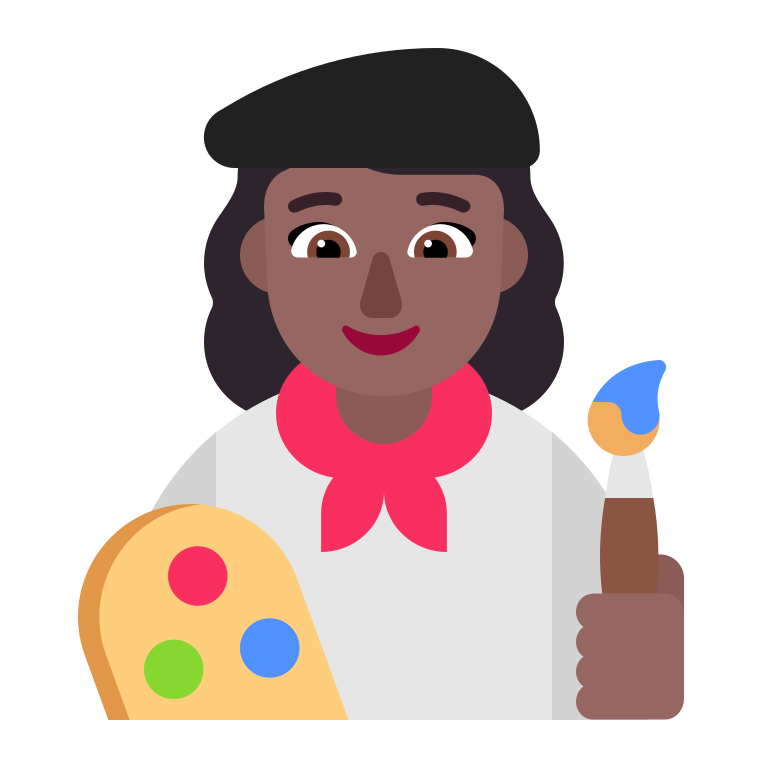
woman artist flat  dark